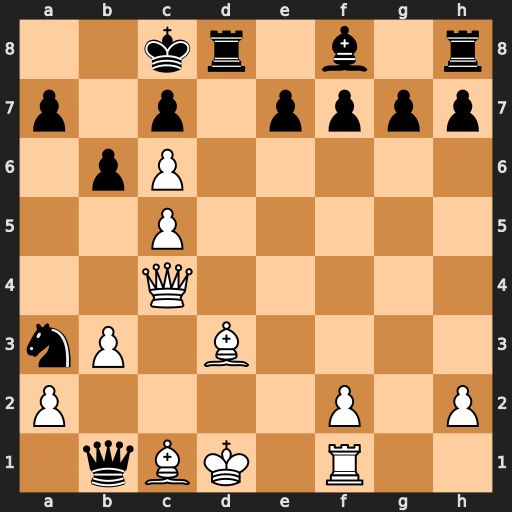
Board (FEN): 2kr1b1r/p1p1pppp/1pP5/2P5/2Q5/nP1B4/P4P1P/1qBK1R2
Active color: w
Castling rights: -
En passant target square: -
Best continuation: Qa6+ Kb8 Qb7#